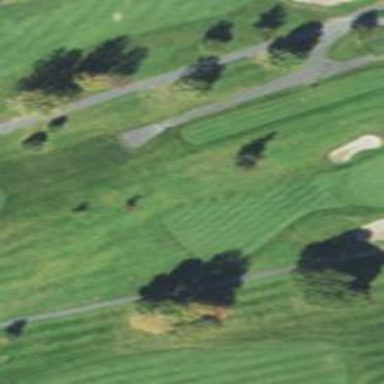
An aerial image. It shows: Grassy area designated as golf fairway.